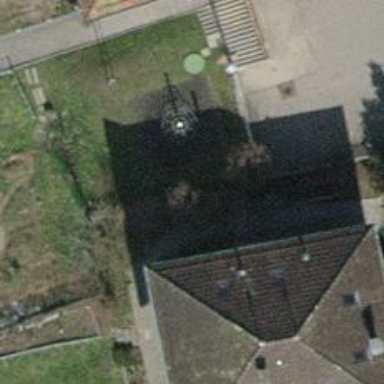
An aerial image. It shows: Playground with playhouse.